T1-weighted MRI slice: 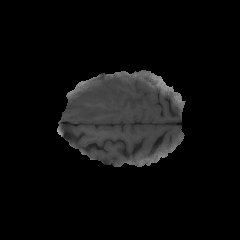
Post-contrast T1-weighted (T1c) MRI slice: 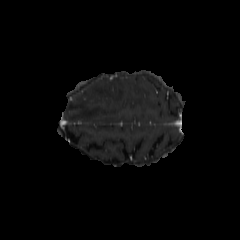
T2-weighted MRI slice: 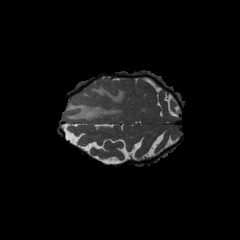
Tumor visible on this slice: yes